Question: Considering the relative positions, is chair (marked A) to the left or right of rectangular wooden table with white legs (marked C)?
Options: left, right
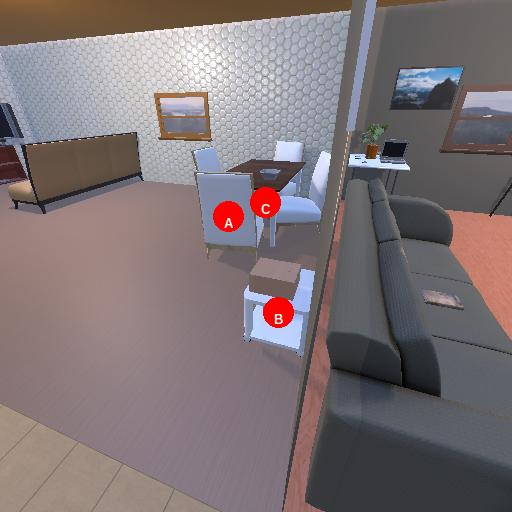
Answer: left